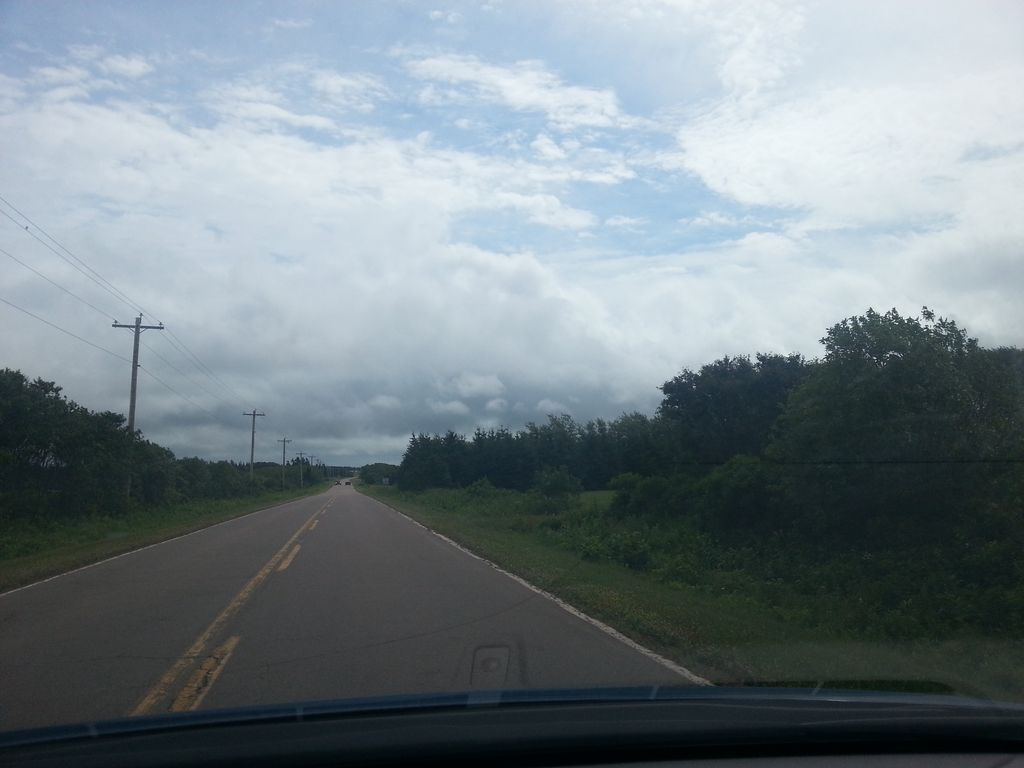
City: charlottetown